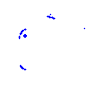
Particle: proton